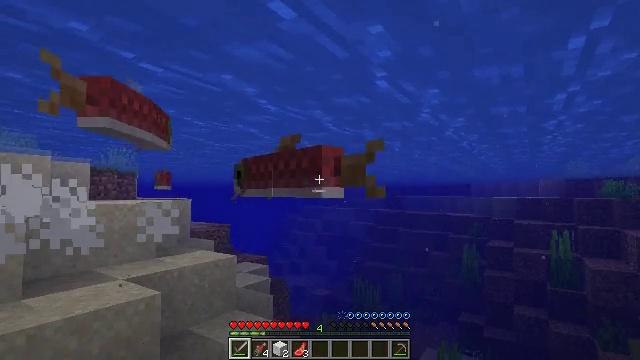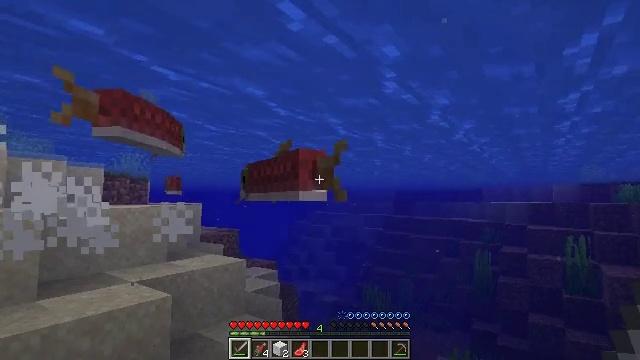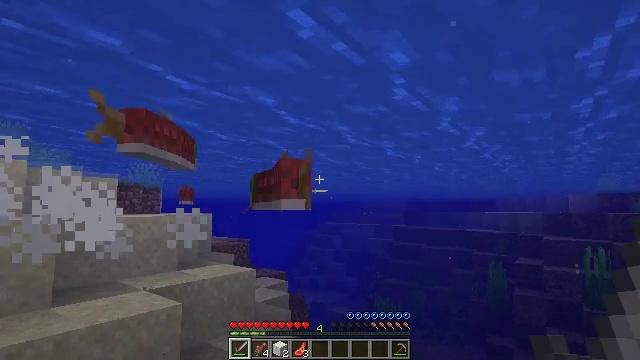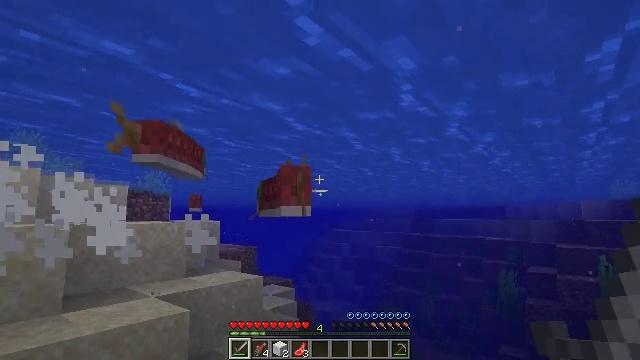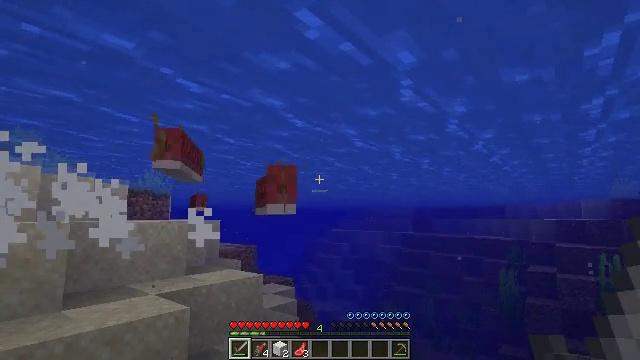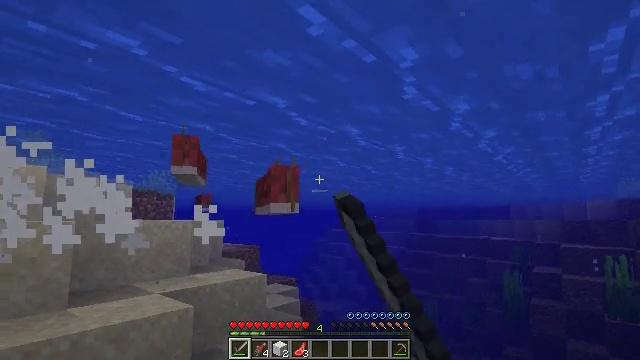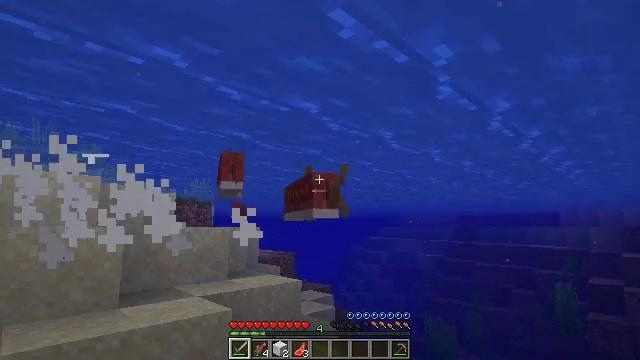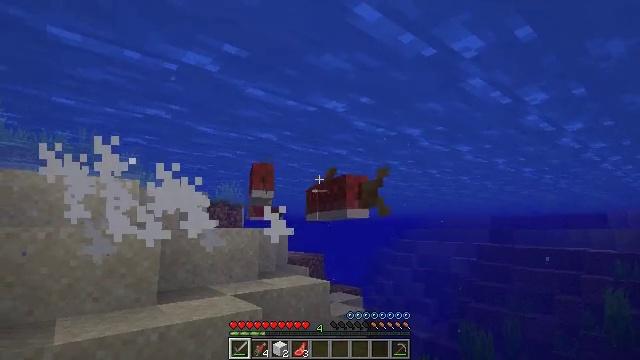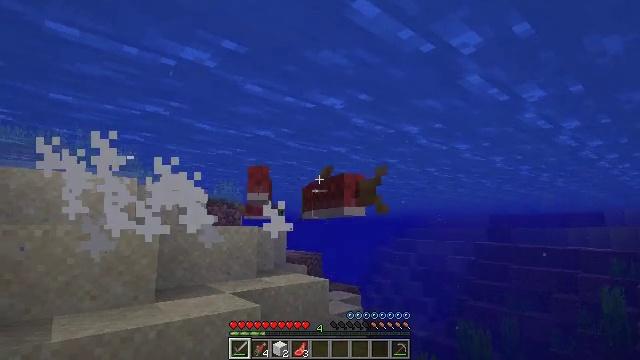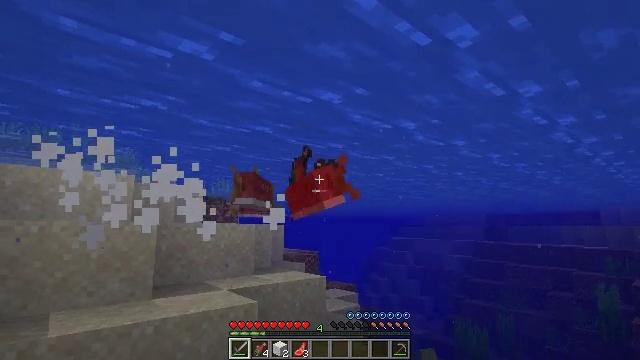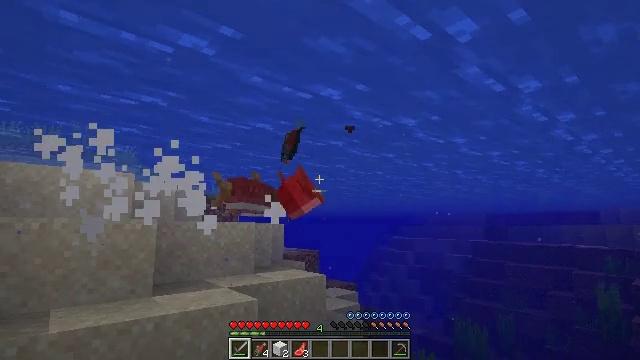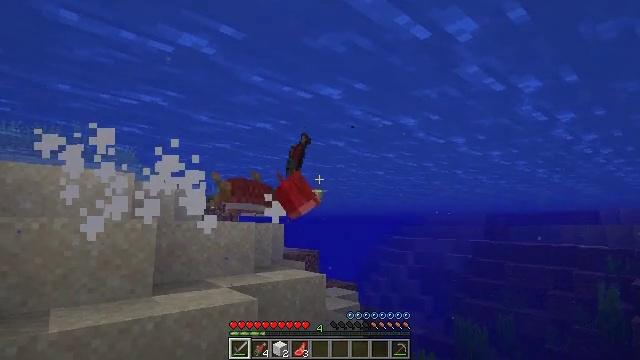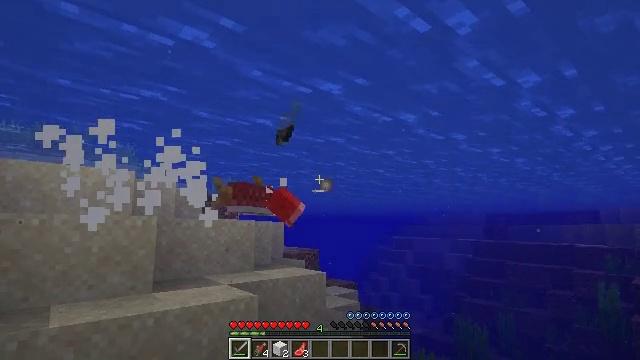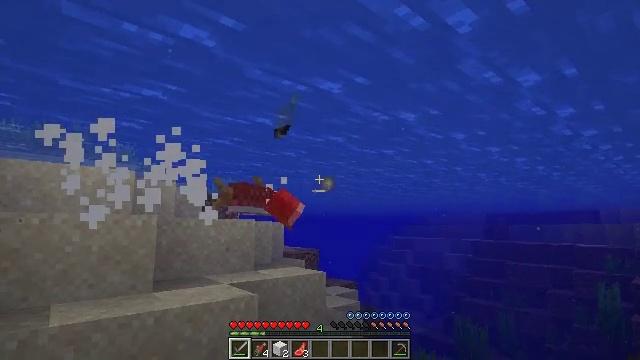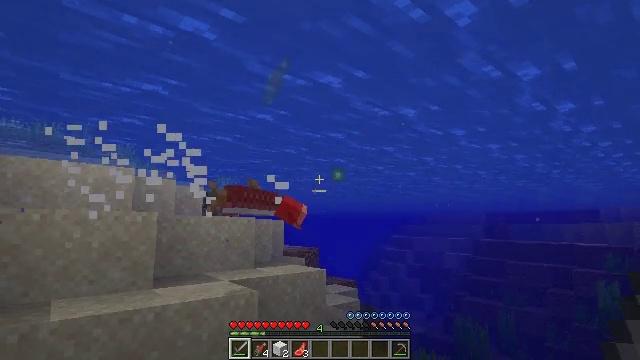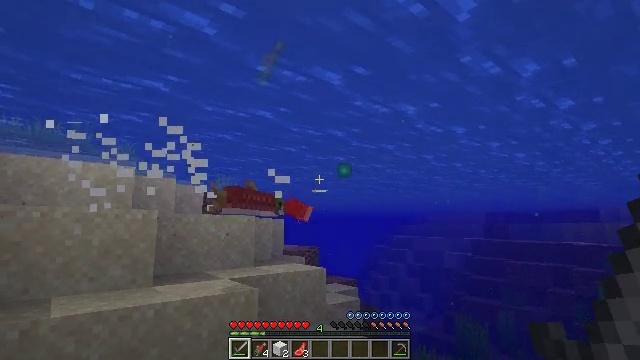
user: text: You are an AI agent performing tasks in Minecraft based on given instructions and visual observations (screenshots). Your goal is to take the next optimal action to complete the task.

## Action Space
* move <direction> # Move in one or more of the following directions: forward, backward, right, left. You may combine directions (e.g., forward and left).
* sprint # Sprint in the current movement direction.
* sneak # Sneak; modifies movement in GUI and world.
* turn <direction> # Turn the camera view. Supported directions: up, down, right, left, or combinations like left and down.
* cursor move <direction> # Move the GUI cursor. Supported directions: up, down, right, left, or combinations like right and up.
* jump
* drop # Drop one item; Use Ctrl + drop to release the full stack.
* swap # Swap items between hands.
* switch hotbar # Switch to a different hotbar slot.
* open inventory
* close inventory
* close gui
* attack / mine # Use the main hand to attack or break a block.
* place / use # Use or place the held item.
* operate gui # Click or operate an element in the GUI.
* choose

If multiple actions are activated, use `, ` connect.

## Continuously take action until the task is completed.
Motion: motion action
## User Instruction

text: Kill aquatic mobs.
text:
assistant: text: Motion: turn left and up
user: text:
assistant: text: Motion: turn left and up
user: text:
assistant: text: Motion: turn left and up
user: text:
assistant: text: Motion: attack / mine
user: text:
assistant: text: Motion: attack / mine
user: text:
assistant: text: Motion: turn left and up, attack / mine
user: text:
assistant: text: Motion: turn left
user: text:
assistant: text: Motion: no_op
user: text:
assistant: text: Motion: no_op
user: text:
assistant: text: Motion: no_op
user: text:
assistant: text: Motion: no_op
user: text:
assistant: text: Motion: no_op
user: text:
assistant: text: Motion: no_op
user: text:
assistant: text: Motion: no_op
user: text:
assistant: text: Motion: no_op
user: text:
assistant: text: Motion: move forward
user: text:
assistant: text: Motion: move forward, jump
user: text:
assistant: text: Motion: move forward, jump
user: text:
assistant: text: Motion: move forward, jump
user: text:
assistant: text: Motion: move forward, jump
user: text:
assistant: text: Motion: move forward, jump
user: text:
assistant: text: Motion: move forward, turn left, jump
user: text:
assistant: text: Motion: move forward, turn left
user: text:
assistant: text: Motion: move forward, turn left
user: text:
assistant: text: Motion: move forward, turn left
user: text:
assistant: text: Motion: move forward, sprint, turn left
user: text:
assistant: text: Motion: move forward, sprint, turn left
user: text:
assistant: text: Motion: move forward, sprint, turn left
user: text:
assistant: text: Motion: move forward, sprint
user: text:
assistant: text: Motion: move forward